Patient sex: M
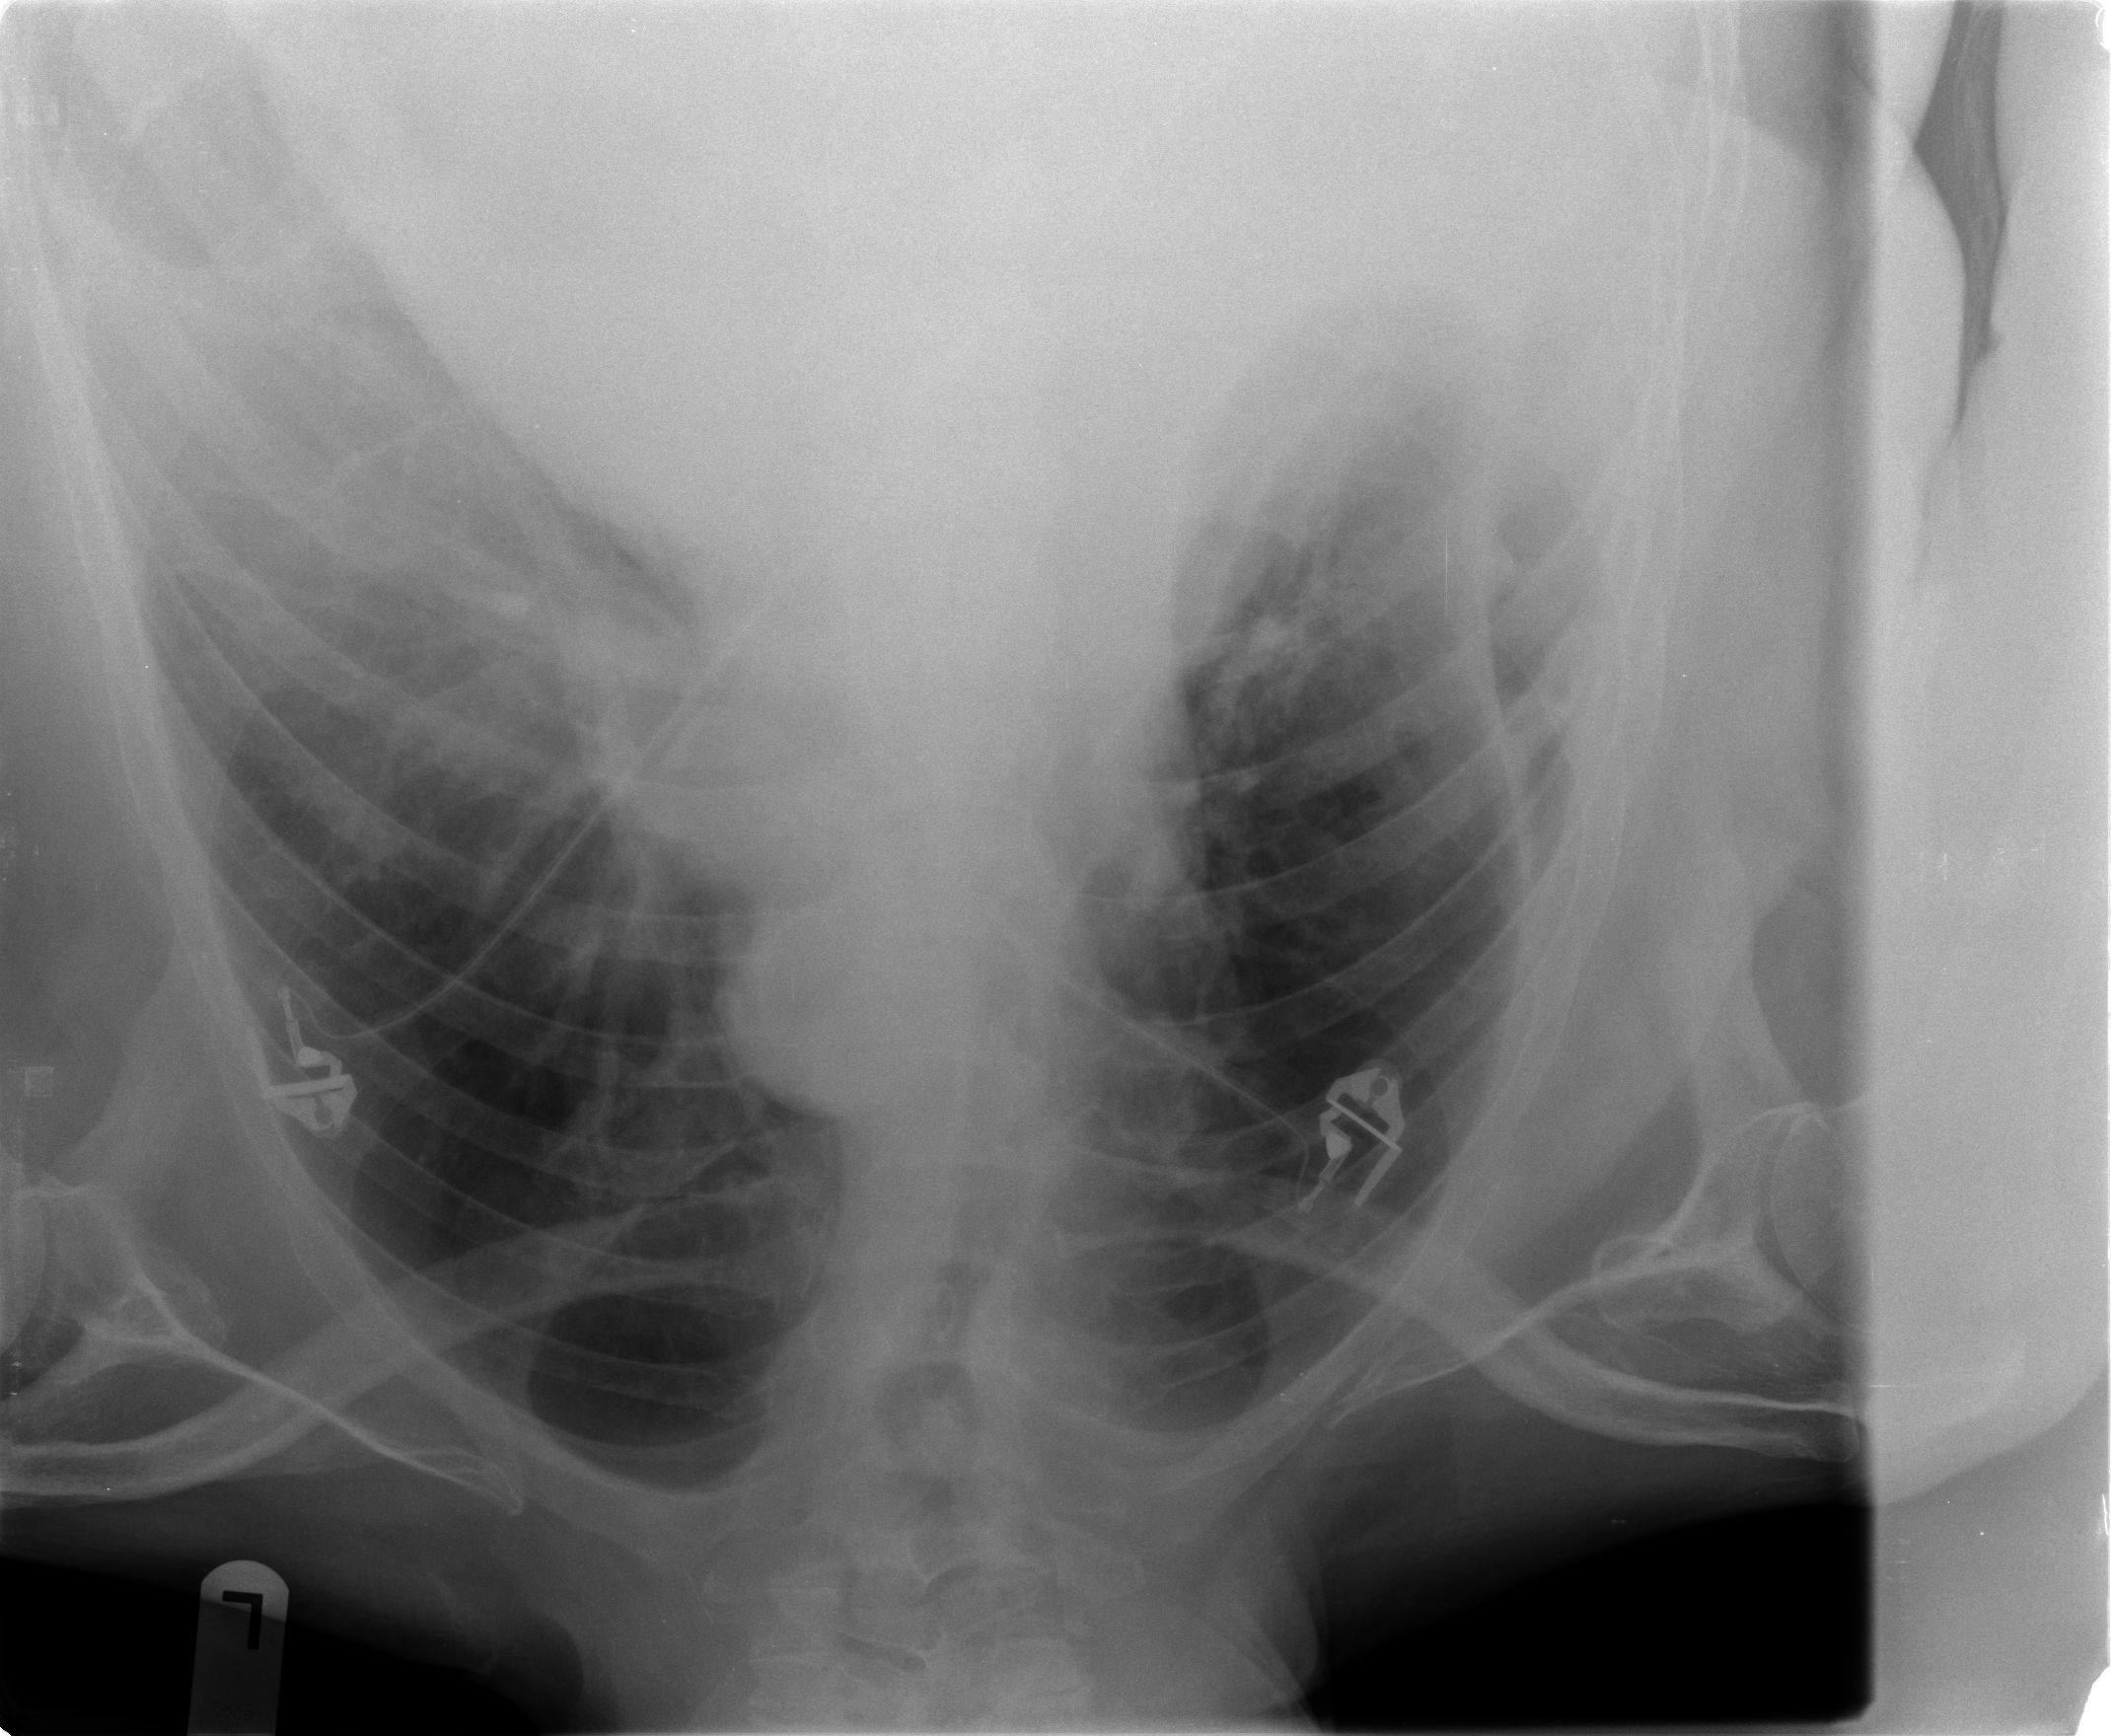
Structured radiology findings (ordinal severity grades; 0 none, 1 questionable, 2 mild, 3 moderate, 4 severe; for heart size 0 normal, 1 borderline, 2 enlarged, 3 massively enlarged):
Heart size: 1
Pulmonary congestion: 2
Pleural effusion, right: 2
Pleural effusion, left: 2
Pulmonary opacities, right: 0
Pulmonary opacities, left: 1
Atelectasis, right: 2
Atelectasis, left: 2